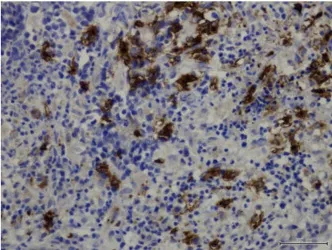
Patient 1 subsequent bone marrow biopsy. (E) Immunohistochemistry for CD1a showing membranous positivity in Langerhans cells (magnification 200X).
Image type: pathology (immunostaining)